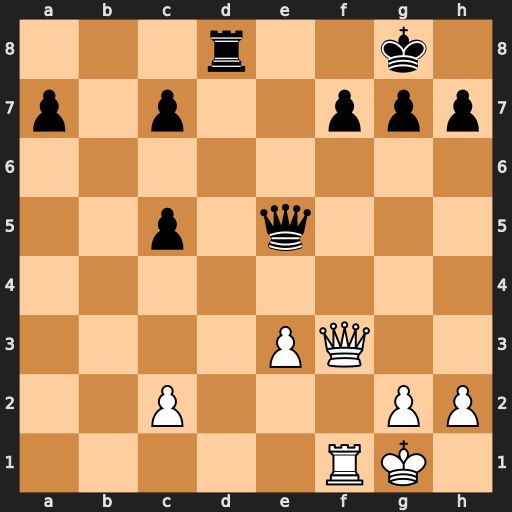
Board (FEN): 3r2k1/p1p2ppp/8/2p1q3/8/4PQ2/2P3PP/5RK1
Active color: w
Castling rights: -
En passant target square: -
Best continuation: Qxf7+ Kh8 Qf8+ Rxf8 Rxf8#